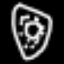
Label: donut